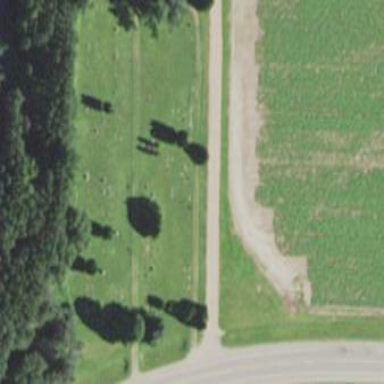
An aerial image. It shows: Graveyard area designated as cemetery.